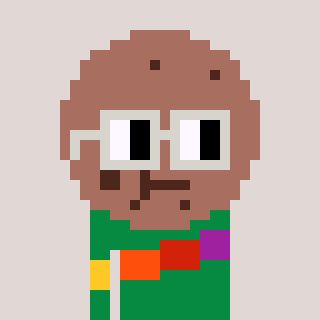
a pixel art character with square light gray glasses, a cookie-shaped head and a green-colored body on a warm background